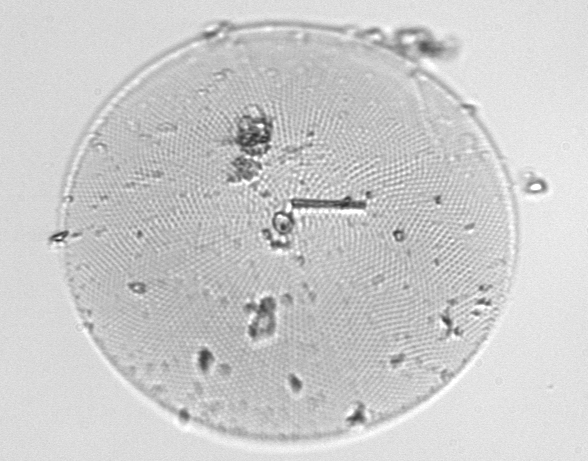
Label: Coscinodiscus